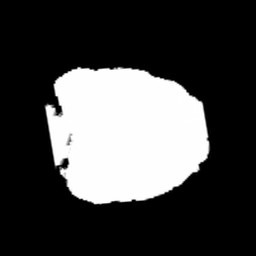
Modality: FA
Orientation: coronal
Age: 58
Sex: male
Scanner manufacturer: siemens
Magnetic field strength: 3 T
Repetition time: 5.47 s
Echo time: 0.0854 s